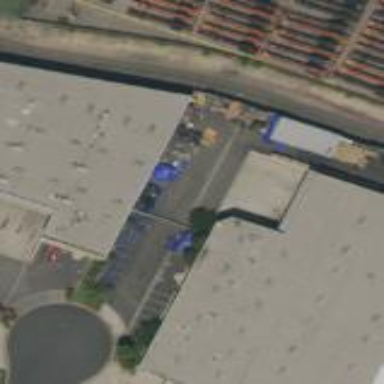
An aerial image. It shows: Warehouse.